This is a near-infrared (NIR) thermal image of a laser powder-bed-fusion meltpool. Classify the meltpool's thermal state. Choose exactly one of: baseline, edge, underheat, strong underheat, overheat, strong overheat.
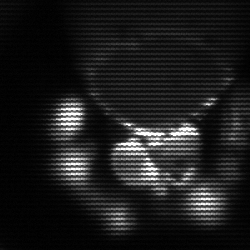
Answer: edge